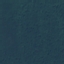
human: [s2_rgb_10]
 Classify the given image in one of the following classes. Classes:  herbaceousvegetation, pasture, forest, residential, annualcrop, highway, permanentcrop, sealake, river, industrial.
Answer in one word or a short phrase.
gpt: Forest